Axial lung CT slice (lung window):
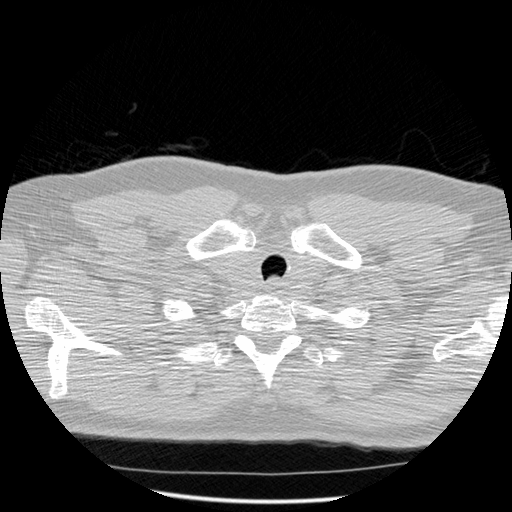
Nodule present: no